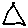
Label: triangle